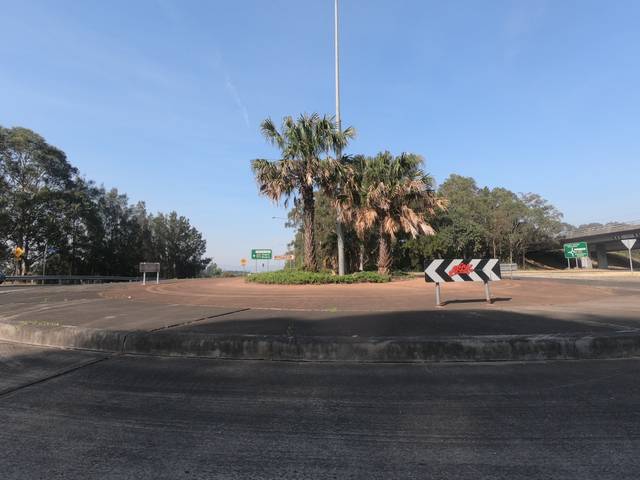
Region: Australia
Coordinates: -34.474, 150.833